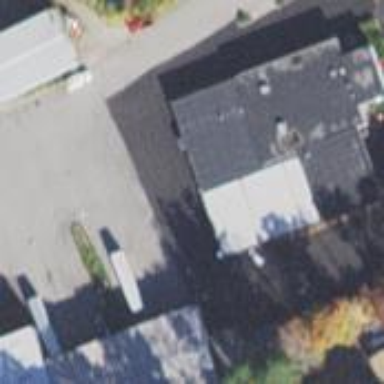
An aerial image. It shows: Industrial building.